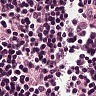
Metastatic tissue present: no